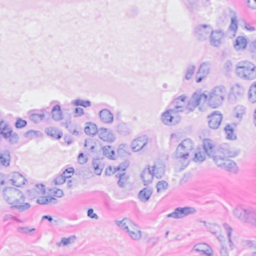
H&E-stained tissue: Breast